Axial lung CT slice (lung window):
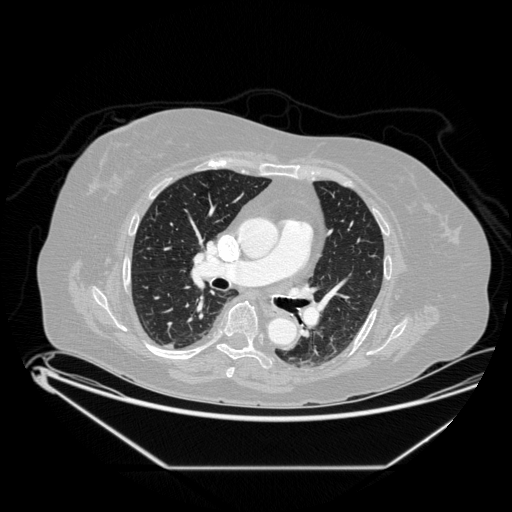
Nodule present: no